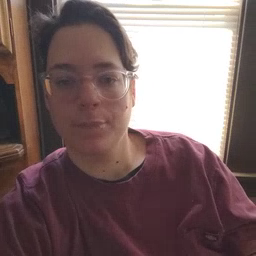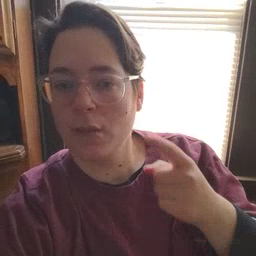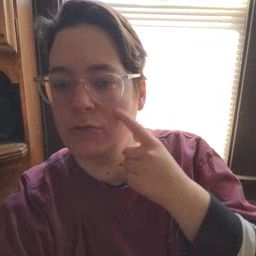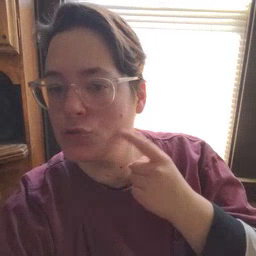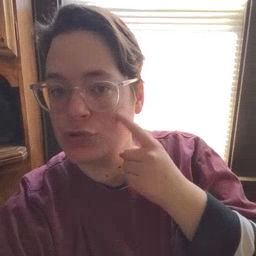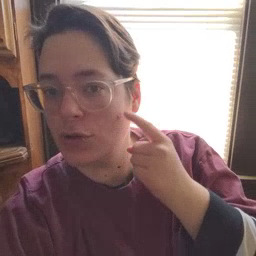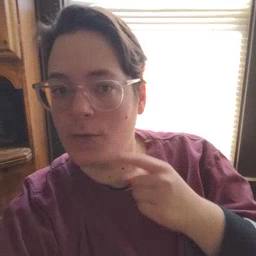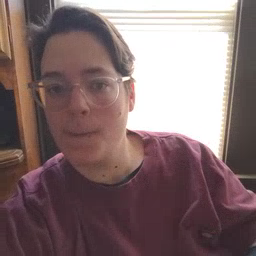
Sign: cheek